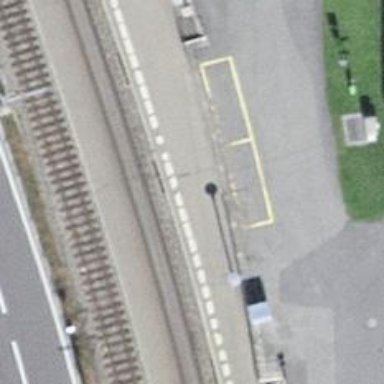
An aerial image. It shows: Narrow-gauge railway siding with electrified contact lines. It consists of one track.